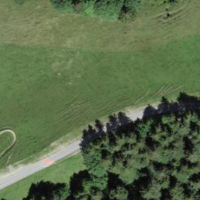
EUNIS habitat code: 24
Species observed at this site:
Euphorbia cyparissias